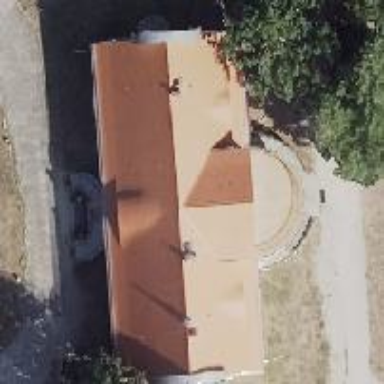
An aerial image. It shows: Building with ridged roof.